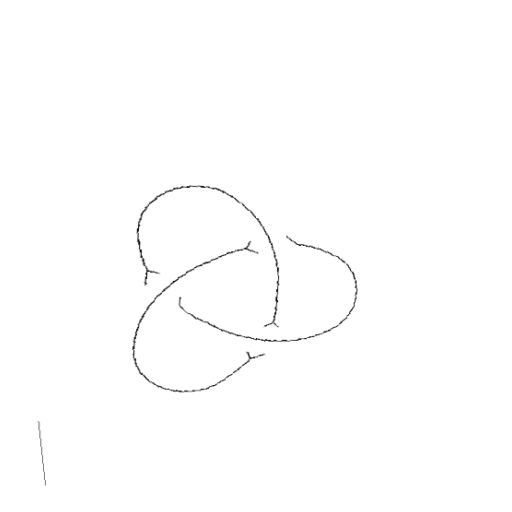
Crossing number: 3